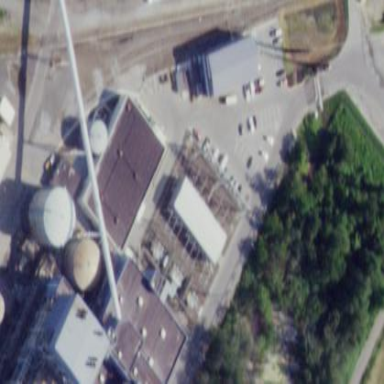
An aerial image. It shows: Power substation specializing in generation.